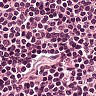
Metastatic tissue present: no